Interaction volume radius: 5 \u00c5
Interaction volume height: 40 \u00c5
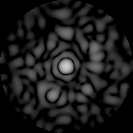
Disorder parameter: 0.8576